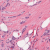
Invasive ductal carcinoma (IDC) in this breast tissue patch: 1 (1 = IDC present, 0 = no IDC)